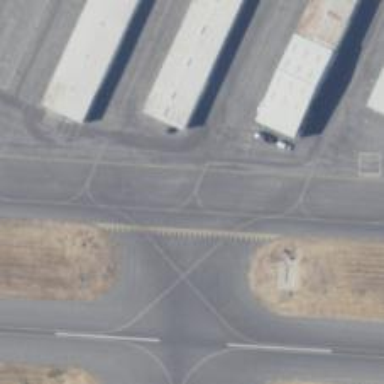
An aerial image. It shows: Image of taxiway at airport.